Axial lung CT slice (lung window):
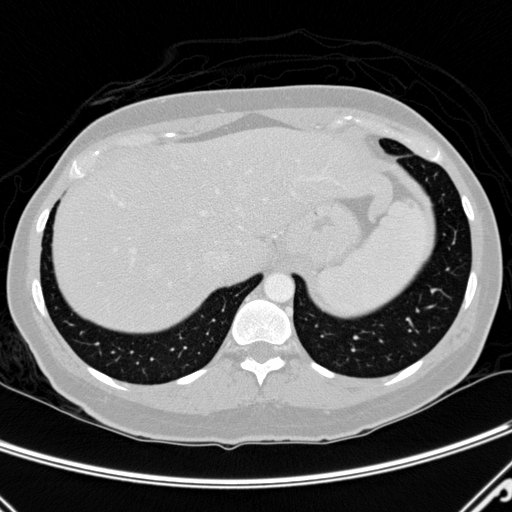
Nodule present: no